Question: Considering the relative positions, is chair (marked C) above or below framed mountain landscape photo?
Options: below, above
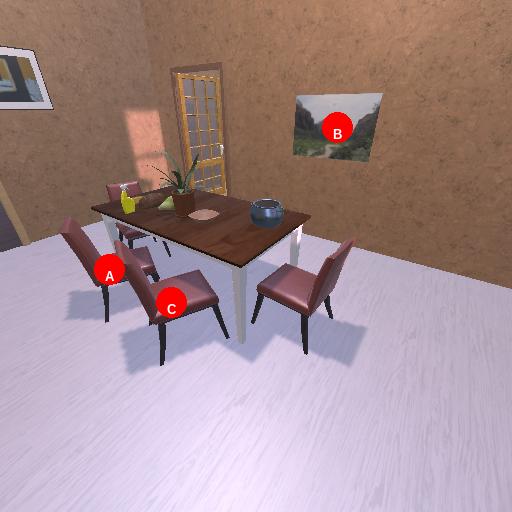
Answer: below